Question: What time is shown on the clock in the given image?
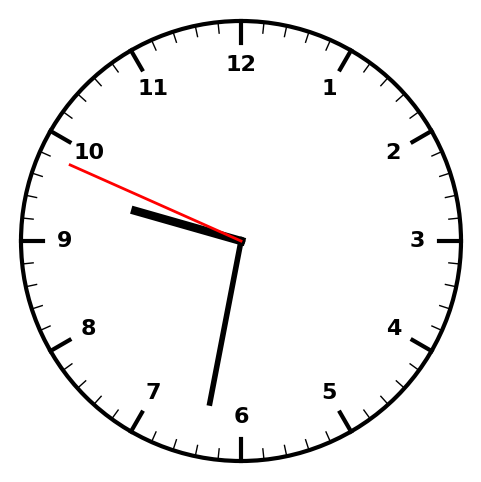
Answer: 09:31:49